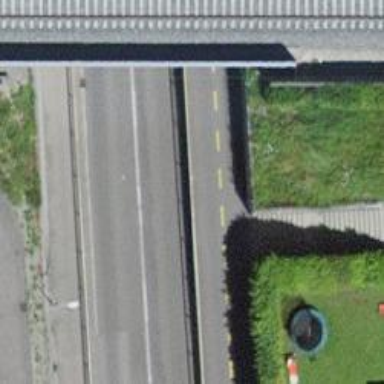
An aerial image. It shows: Retaining wall.